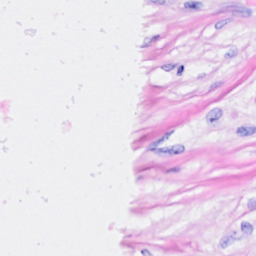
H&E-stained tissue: Breast